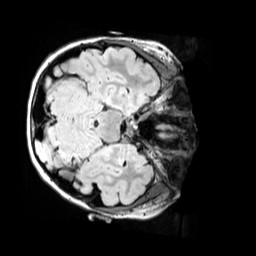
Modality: FLAIR
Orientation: axial
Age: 12
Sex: female
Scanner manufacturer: siemens
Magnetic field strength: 3 T
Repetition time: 5 s
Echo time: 0.388 s